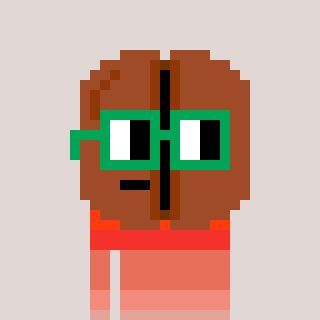
a pixel art character with square green glasses, a coffeebean-shaped head and a orange-colored body on a warm background